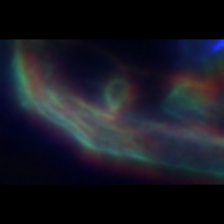
Taxon: Unknown_full_image
Group: Unknown